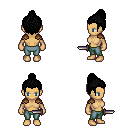
a pixel art fantasy rpg character, female body template, human, tanned skin, leather shoulder armor, teal pants, black short topknot hairstyle, dagger, four views (front, back, left, right), 2x2 character sprite sheet, small pixel art, hard edges, no anti-aliasing